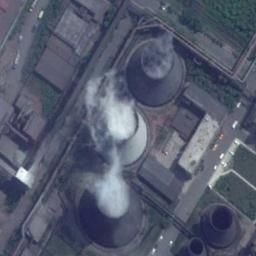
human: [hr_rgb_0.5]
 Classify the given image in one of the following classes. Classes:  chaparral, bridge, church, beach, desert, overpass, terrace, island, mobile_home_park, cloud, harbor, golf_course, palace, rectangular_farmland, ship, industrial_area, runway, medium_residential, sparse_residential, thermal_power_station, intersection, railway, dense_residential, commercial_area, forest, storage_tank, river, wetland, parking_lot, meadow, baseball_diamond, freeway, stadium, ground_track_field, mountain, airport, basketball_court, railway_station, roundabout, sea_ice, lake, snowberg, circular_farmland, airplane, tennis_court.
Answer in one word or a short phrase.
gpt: thermal_power_station